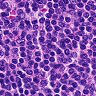
Metastatic tissue present: no